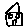
Label: house